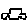
Label: car